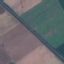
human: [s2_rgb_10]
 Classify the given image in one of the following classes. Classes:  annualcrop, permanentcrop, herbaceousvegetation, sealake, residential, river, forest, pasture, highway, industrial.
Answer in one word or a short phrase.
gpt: Highway